Brain MRI, t2w sequence, axial 2D slice.
Patient: age 34, sex F, weight 95 kg, height 1.95 m
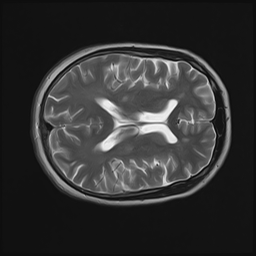